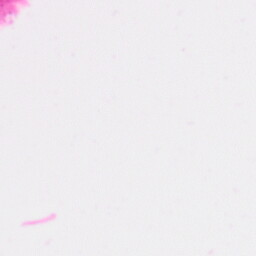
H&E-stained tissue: Colon